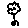
Label: flower